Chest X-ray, PA view. Patient: 23 years old, sex M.
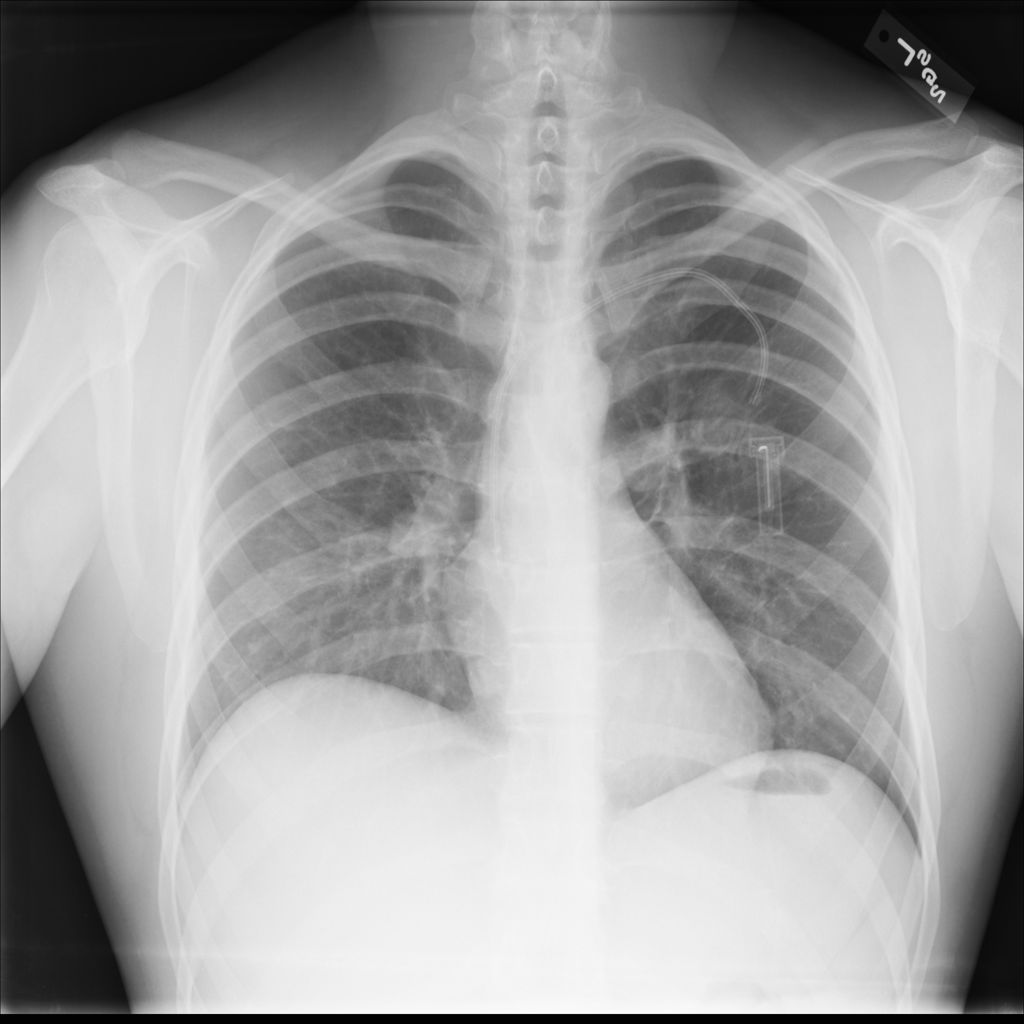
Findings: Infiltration